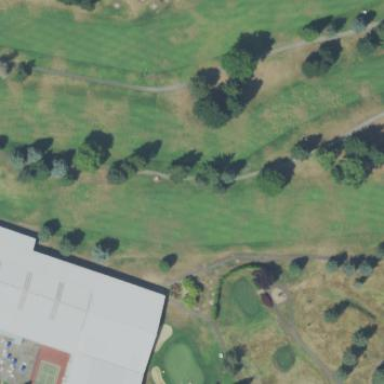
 specifically mown fairway on golf course."